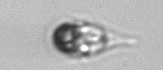
Label: Mesodinium